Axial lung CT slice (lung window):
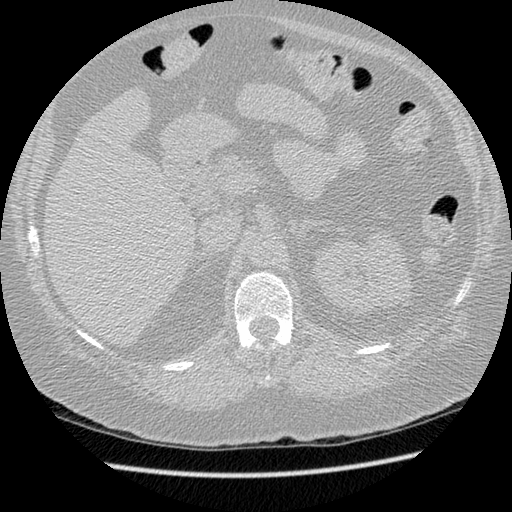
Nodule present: no